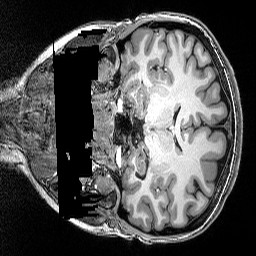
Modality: T1w
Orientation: coronal
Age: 20
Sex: female